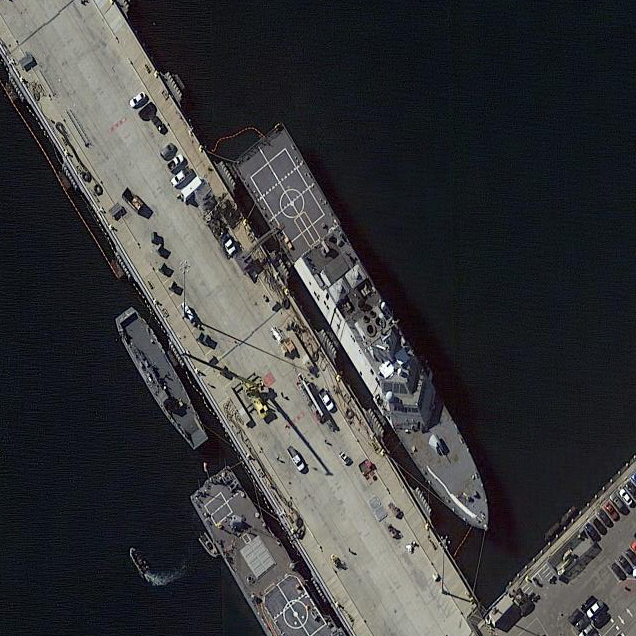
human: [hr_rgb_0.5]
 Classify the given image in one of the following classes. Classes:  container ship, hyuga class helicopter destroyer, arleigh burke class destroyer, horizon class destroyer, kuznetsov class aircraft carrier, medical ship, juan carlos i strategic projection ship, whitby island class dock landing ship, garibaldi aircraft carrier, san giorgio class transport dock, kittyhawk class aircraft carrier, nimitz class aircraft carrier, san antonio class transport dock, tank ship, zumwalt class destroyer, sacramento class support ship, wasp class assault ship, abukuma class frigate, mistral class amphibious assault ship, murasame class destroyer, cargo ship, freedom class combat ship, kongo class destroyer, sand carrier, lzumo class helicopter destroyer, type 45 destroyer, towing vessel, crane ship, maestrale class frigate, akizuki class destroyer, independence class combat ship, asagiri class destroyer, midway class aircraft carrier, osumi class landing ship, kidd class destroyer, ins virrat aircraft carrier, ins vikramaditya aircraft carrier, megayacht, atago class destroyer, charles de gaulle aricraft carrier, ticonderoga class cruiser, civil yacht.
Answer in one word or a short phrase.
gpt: Freedom class combat ship